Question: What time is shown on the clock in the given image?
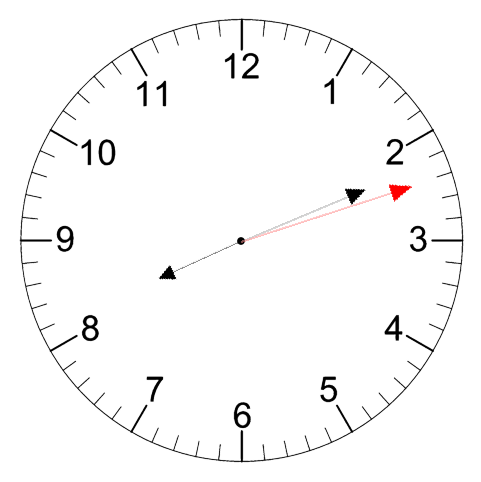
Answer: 08:11:12